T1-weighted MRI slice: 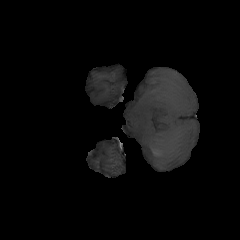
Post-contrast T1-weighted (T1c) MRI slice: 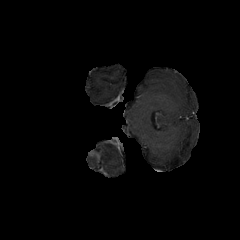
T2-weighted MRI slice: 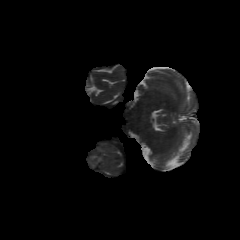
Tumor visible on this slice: no